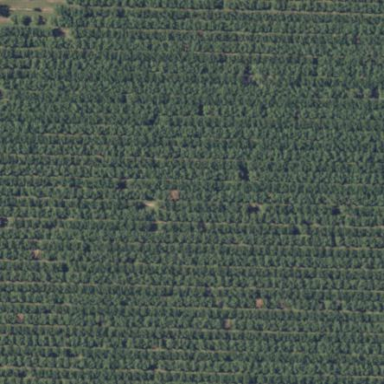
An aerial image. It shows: Orchard filled with almond trees.